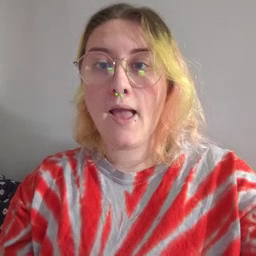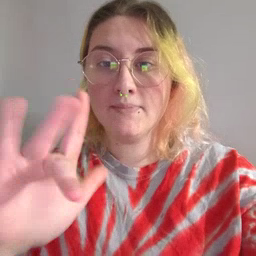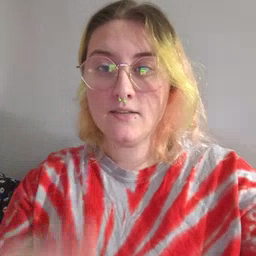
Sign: empty